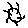
Label: sun